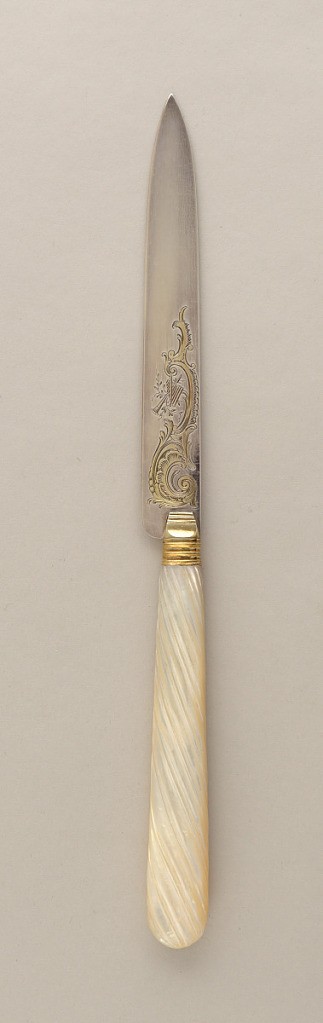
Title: Fruit Knife with Mother-of-Pearl Handle
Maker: François Nicoud, French, active Paris ca. 1875-1890
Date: ca. 1890
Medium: steel, gold plated, silver, mother of pearl
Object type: knife
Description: One of twelve fruit knives. Rectangular blade with pointed tip, surface adorned with engraved scrolling and spiral foliage decoration on lower half. Reverse side of blade devoid of decoration. Banded gold plated ferrule leads to mother of pearl handle, decorated with carved diagonal fluting, slightly widenning to rounded terminal.